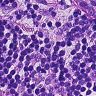
Metastatic tissue present: no